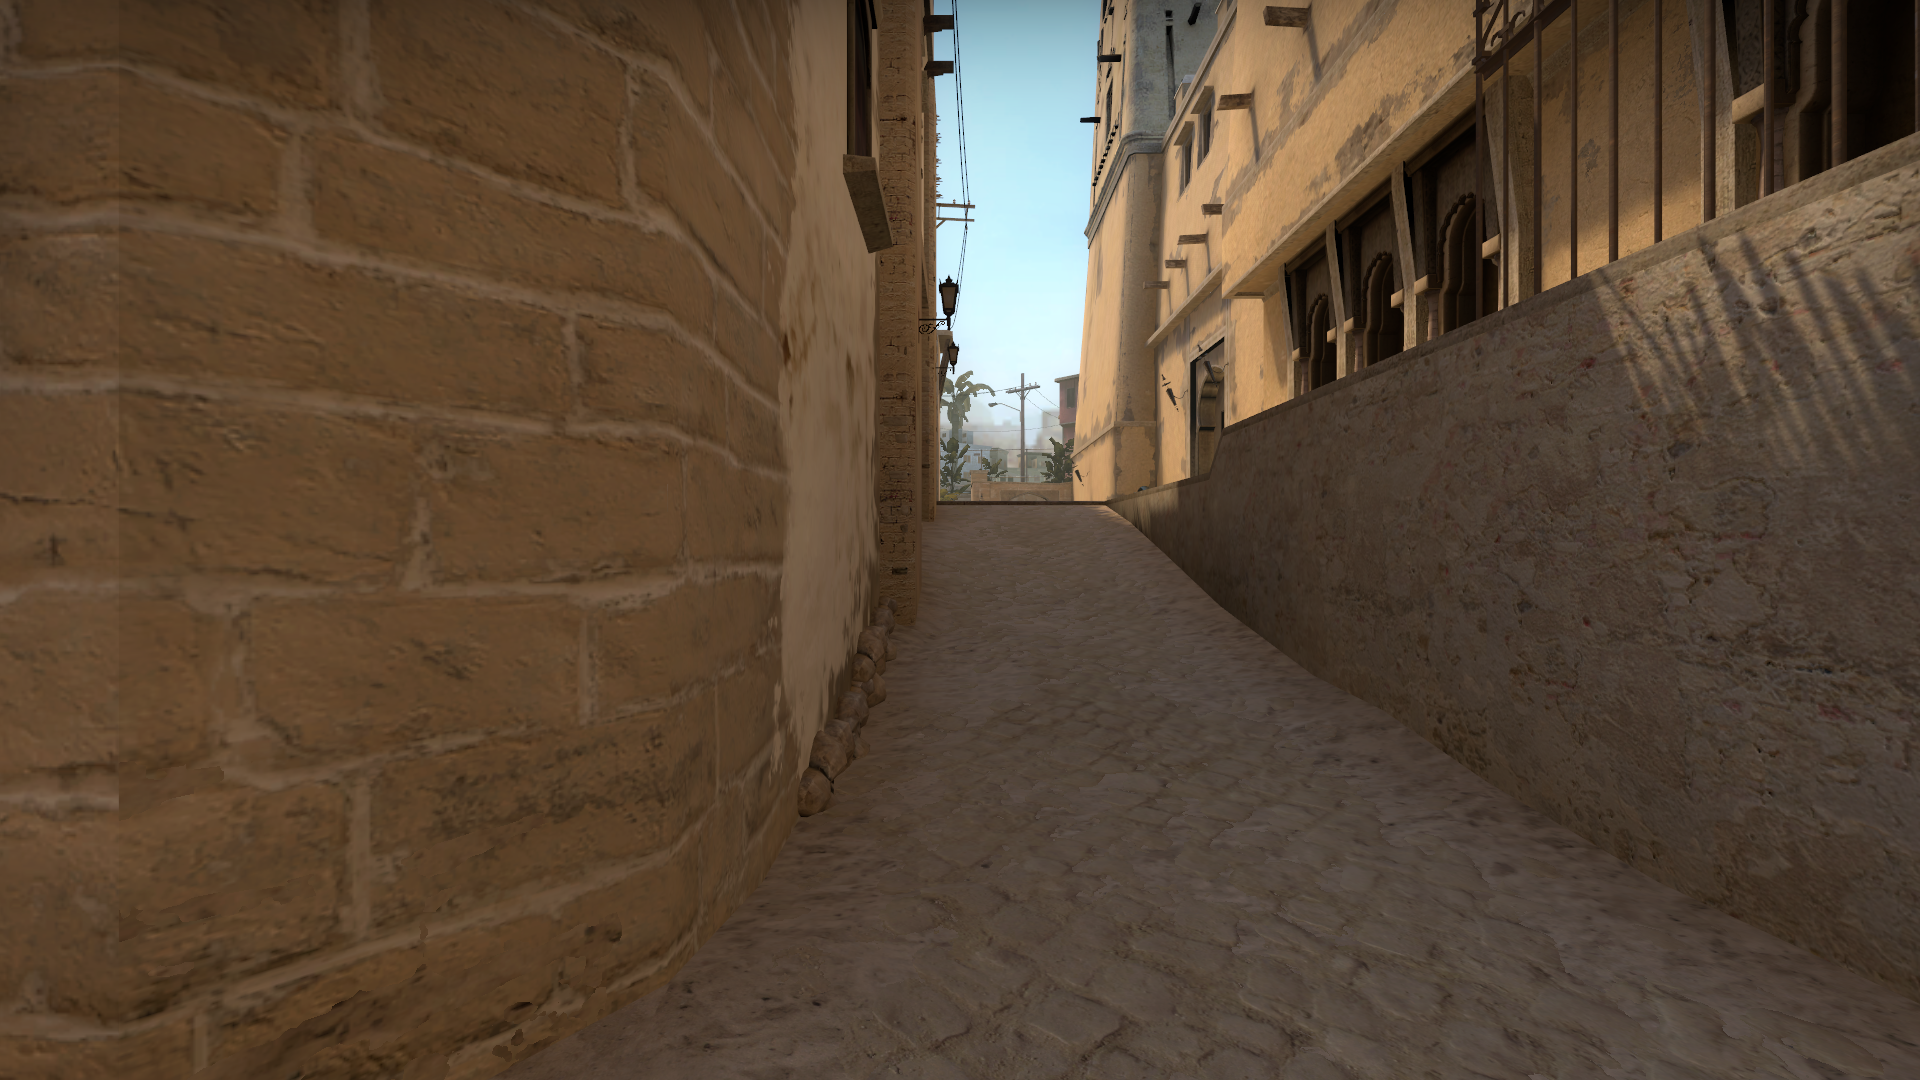
Map: de_mirage